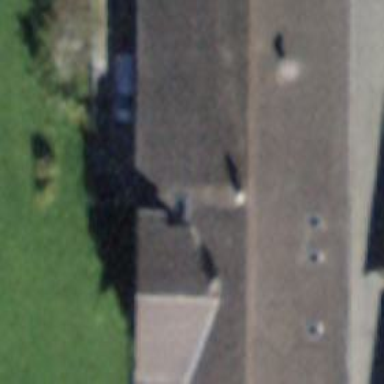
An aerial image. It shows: Farm building.